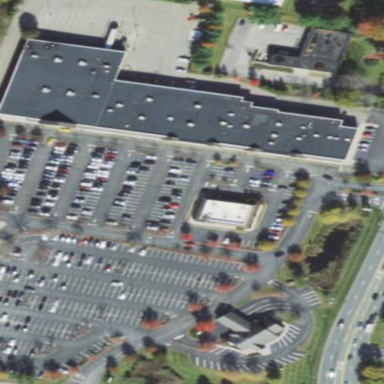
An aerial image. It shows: Parking area with surface.